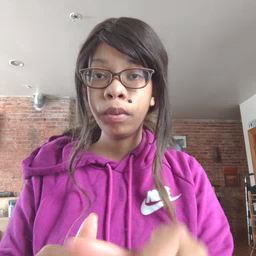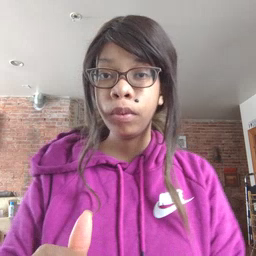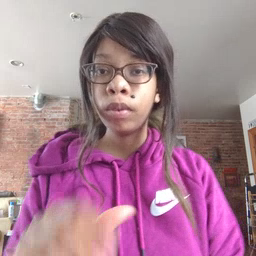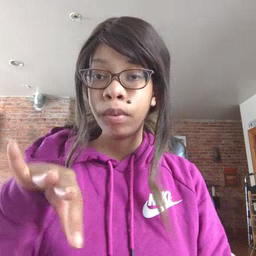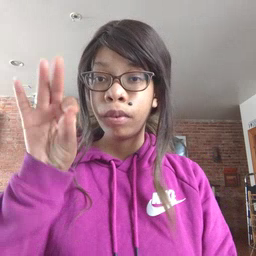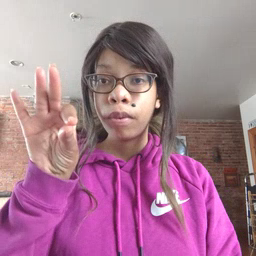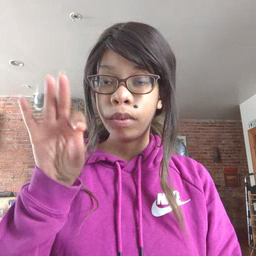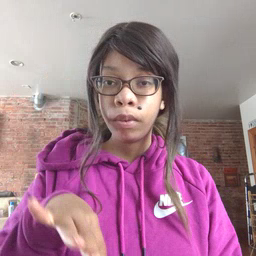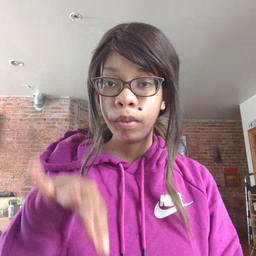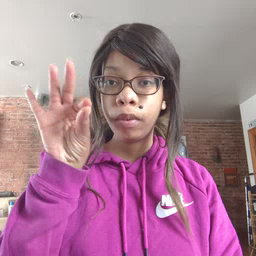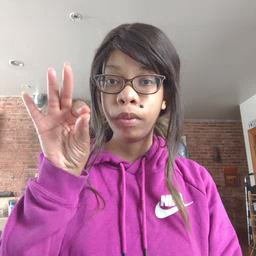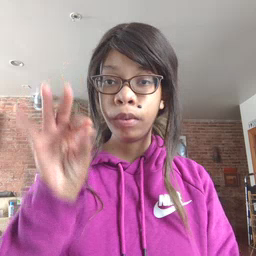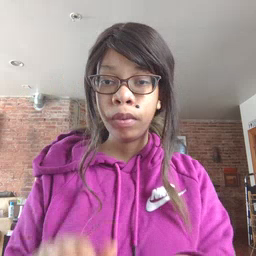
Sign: find